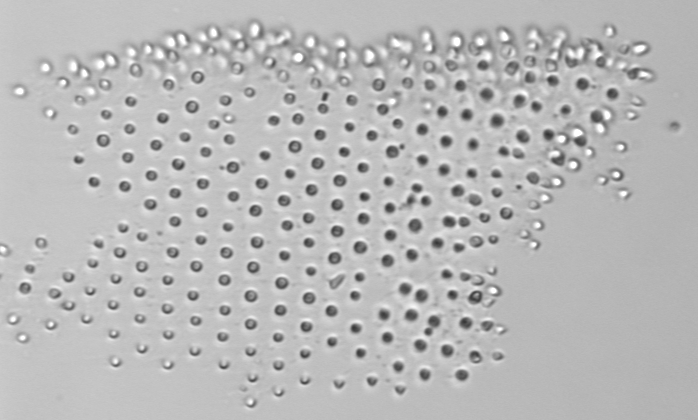
Label: Parvicorbicula_socialis